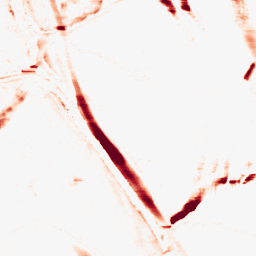
Category: morphological
Decomposition family: morphological_rect
Decomposition parameters: operation: opening
width: 20
height: 3
Upsampling method: bilinear
Upsampling parameters: scale: 2
Upsampling scale: 2